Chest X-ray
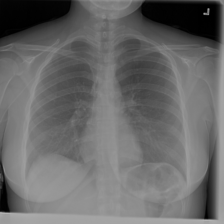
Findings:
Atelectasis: negative
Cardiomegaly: negative
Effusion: negative
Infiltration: negative
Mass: negative
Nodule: negative
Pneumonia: negative
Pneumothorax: negative
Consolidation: negative
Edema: negative
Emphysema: negative
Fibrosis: negative
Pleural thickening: negative
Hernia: negative